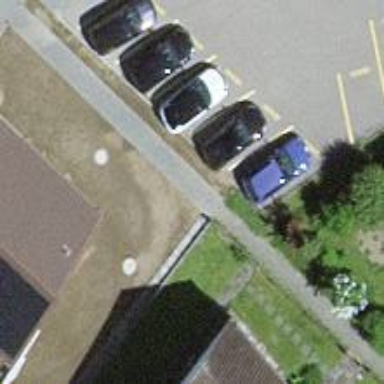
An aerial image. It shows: Paved path.